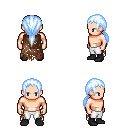
a pixel art fantasy rpg character, male body template, human, light skin, brown tattered cape, white pants, white cyan ponytail hairstyle, black shoes, four views (front, back, left, right), 2x2 character sprite sheet, small pixel art, hard edges, no anti-aliasing